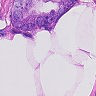
Metastatic tissue present: yes